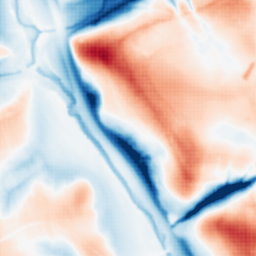
Category: multiscale
Decomposition family: dog
Decomposition parameters: sigma_low: 1
sigma_high: 20
Upsampling method: sinc_blackman
Upsampling parameters: scale: 2
kernel_size: 4
Upsampling scale: 2